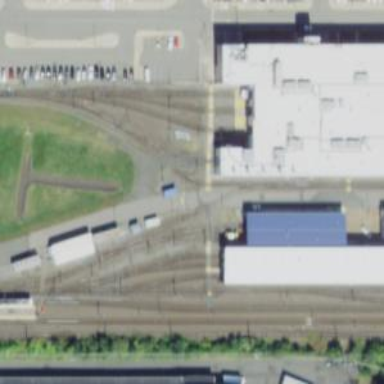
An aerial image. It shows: Light rail yard with electrified contact line. The yard includes building passage tunnel.